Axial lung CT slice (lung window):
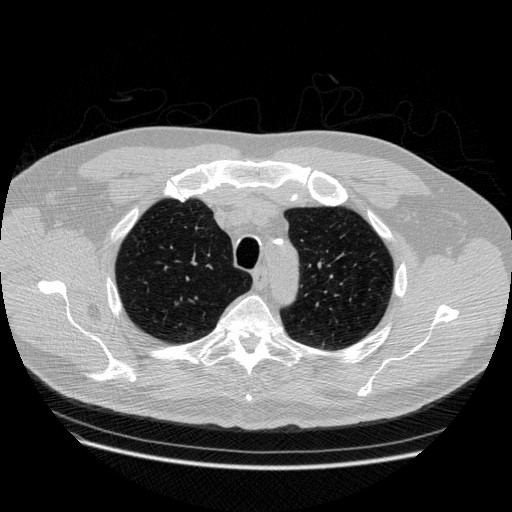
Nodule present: no